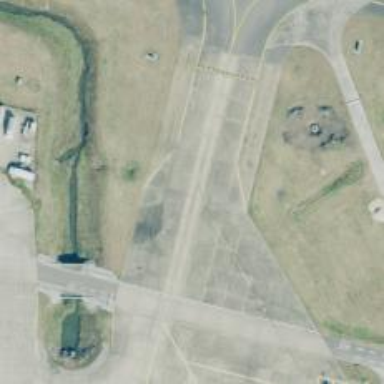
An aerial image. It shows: Image of taxiway at airport.